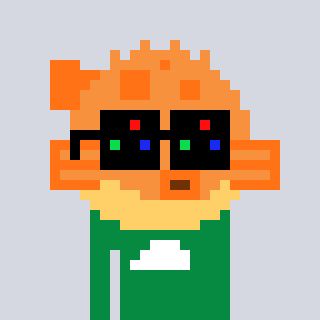
a pixel art character with square black sunglasses, a pufferfish-shaped head and a green-colored body on a cool background